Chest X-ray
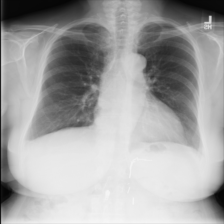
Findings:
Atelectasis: negative
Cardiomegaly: negative
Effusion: negative
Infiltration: negative
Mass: negative
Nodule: negative
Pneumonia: negative
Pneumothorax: negative
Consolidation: negative
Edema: negative
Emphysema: positive
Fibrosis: negative
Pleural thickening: negative
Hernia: negative